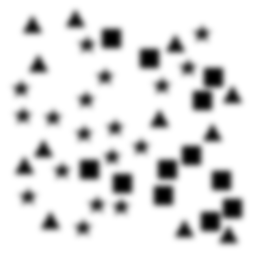
Squares: 12
Triangles: 12
Stars: 18
Total shapes: 42